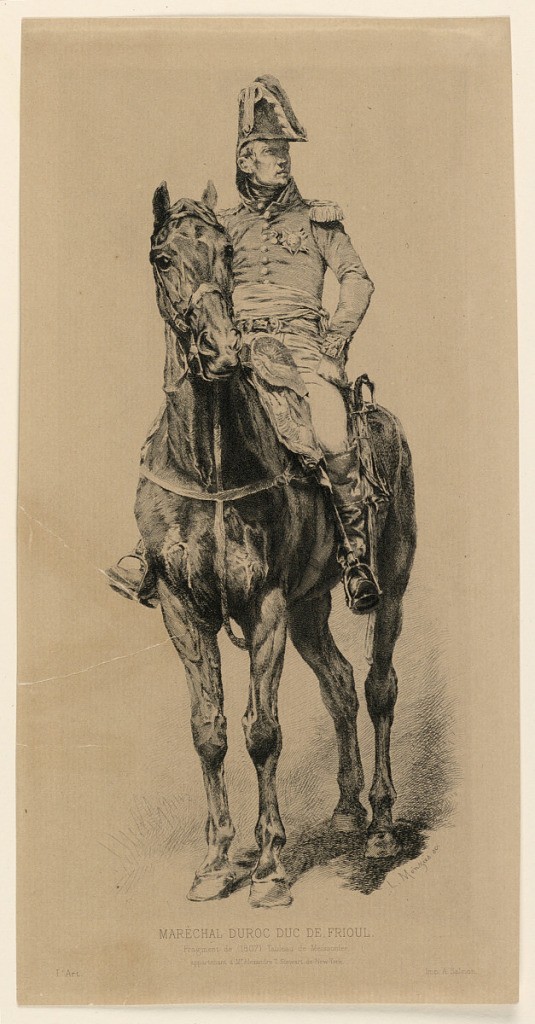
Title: Portrait of Maréchal Duroc, Duc de Frioul
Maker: Louis Monziès, French, 1849 - 1930
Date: After 1875
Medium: Etching on paper
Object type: Print
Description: Equestrian portrait of Duroc seen front the front, looking to right. Inscribed, lower right: "L. Monzies sc"; lower center, title; lower right: "Imp. A. Salmon".